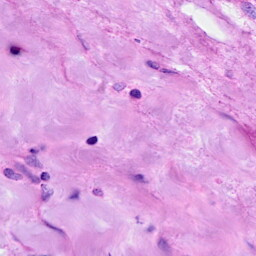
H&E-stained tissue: Breast